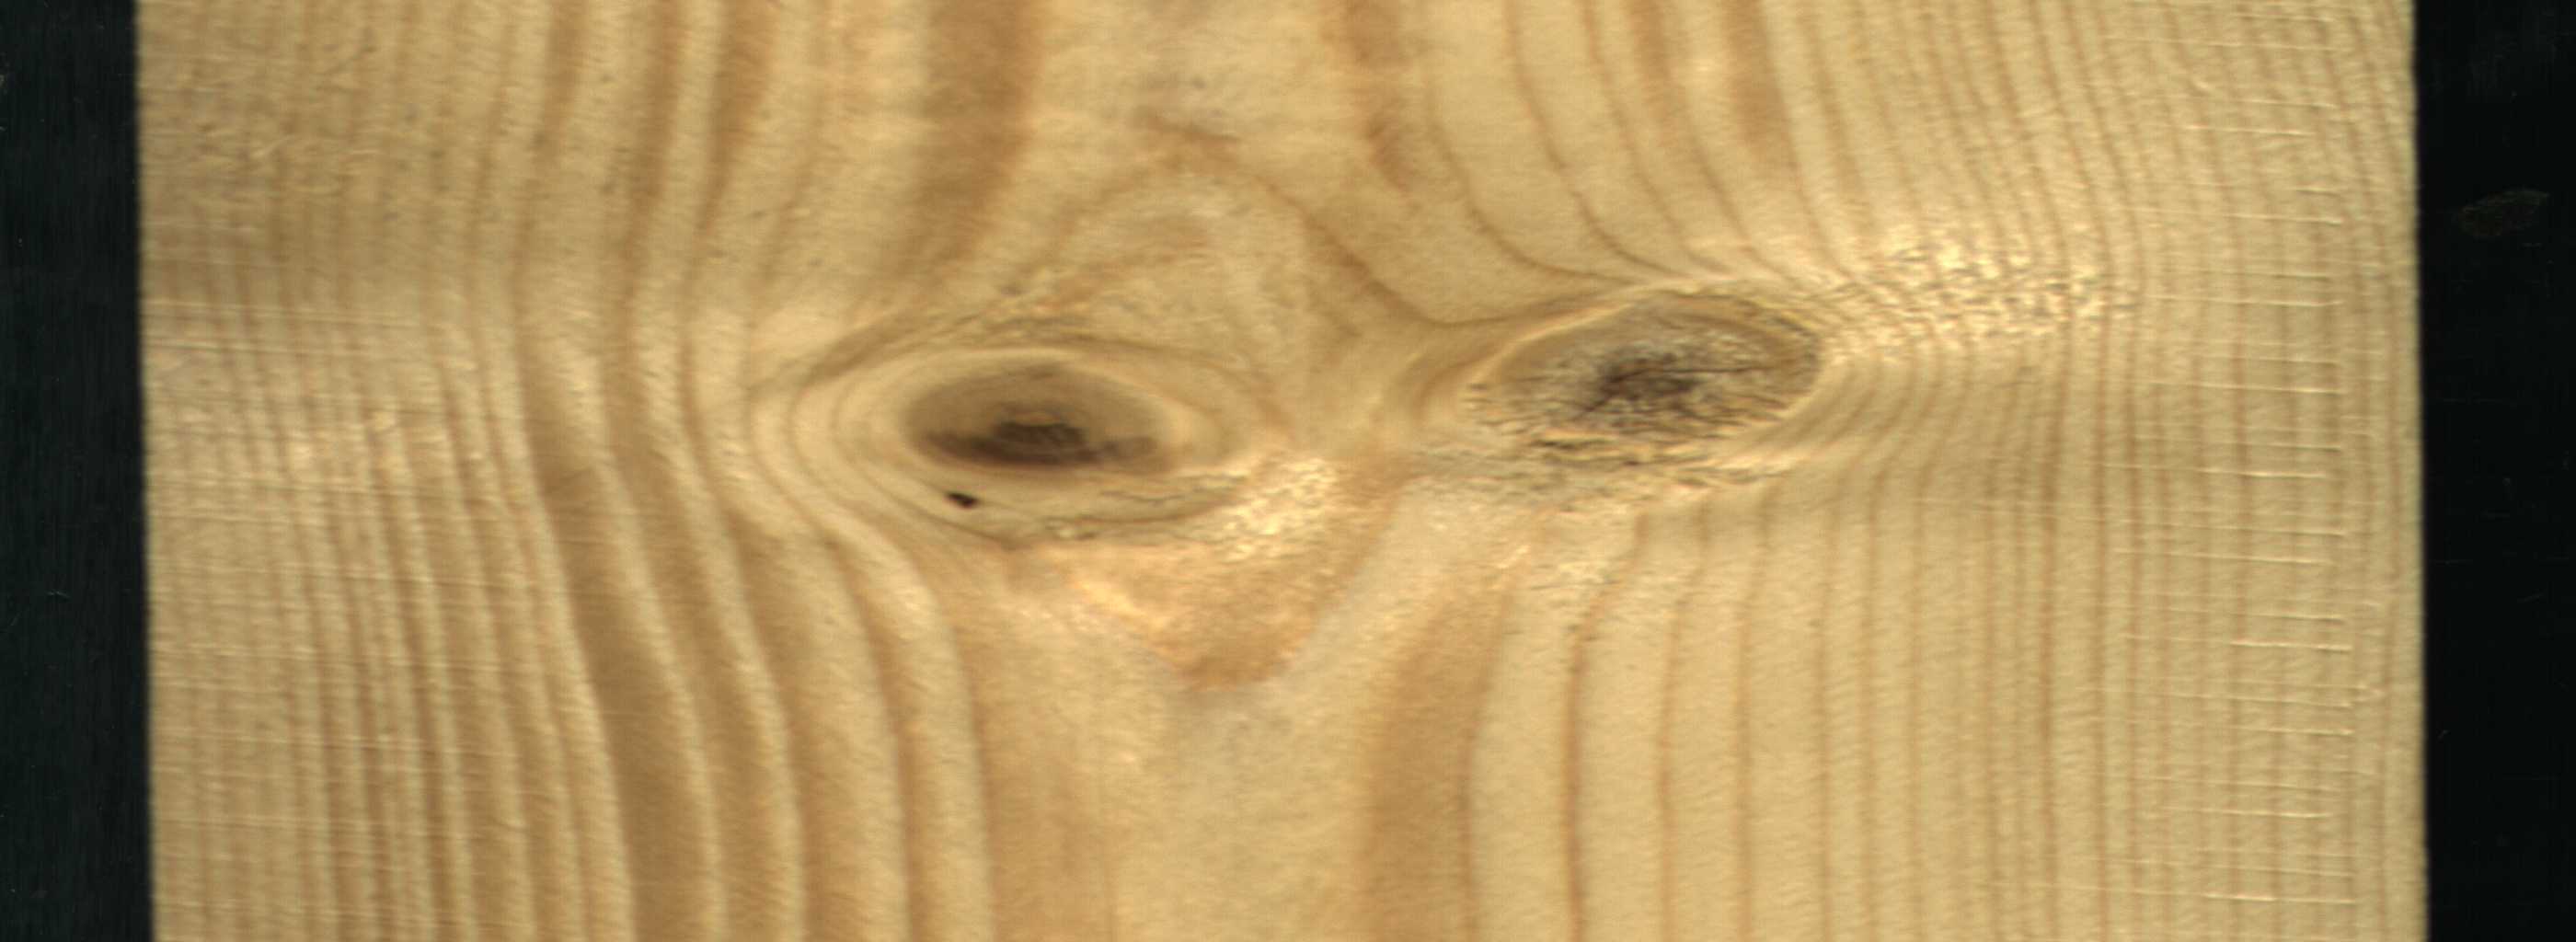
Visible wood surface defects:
Dead_Knot
Live_Knot
Live_Knot